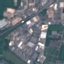
Label: Industrial